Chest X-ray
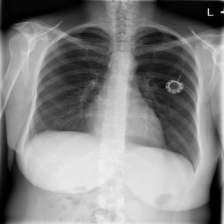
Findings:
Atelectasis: negative
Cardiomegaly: negative
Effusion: negative
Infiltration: negative
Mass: negative
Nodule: negative
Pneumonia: negative
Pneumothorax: negative
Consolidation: negative
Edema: negative
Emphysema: negative
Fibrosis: negative
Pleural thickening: negative
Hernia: negative